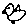
Label: bird